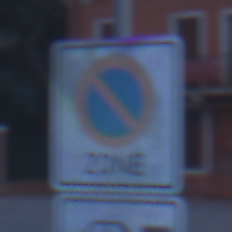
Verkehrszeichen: BeginnEingeschraenktesHalteverbotZone
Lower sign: HinweisDurchSinnbild15
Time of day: Dawn
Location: Outdoor (Urban)
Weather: PartlyCloudy
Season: NotSpecified
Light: Natural